Question: I am trying to draw a least squares regression line using 'abline(lm(...))' that is also forced to pass through a particular point. I see <URL> is related, but not quite what I want. Here's an example:
'''
test <- structure(list(x = c(0, 9, 27, 40, 52, 59, 76), y = c(50, 68,
79, 186, 175, 271, 281)), .Names = c("x", "y"))
# set up an example plot
plot(test,pch=19,ylim=c(0,300),
panel.first=abline(h=c(0,50),v=c(0,10),lty=3,col="gray"))
# standard line of best fit - black line
abline(lm(y ~ x, data=test))
# force through [0,0] - blue line
abline(lm(y ~ x + 0, data=test), col="blue")
'''
This looks like:

Now how would I go about forcing a line through the marked arbitrary point of '(x=10,y=50)' while still minimising the distance to the other points?
'''
# force through [10,50] - red line
??
'''
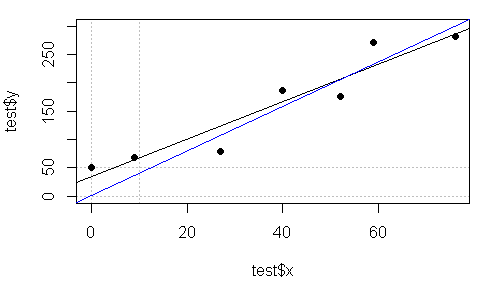
Answer: A rough solution would be to shift the origin for your model to that point and create a model with no intercept
'''
nmod <- (lm(I(y-50)~I(x-10) +0, test))
abline(predict(nmod, newdata = list(x=0))+50, coef(nmod), col='red')
'''